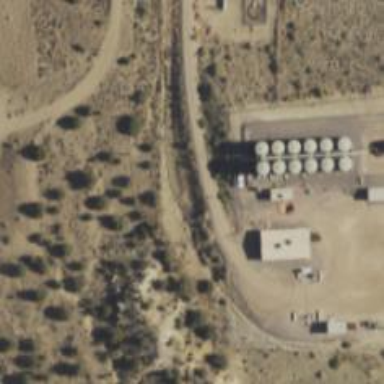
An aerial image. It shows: Storage tank that is man-made.